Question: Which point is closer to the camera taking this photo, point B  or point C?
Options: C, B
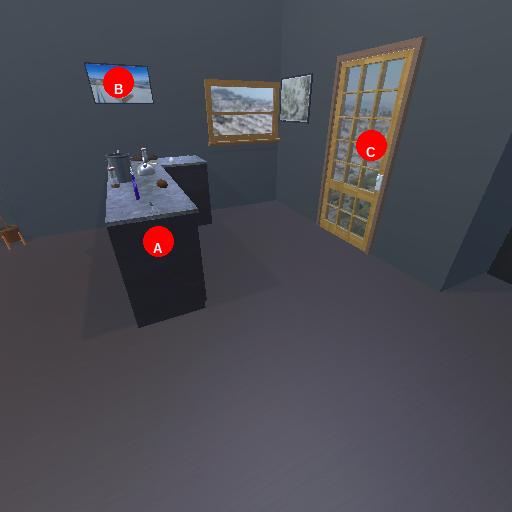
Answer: C